Question:
I'm wondering how exactly do you calculate the time slices (2, 4, 5.5, 7, 8.5).
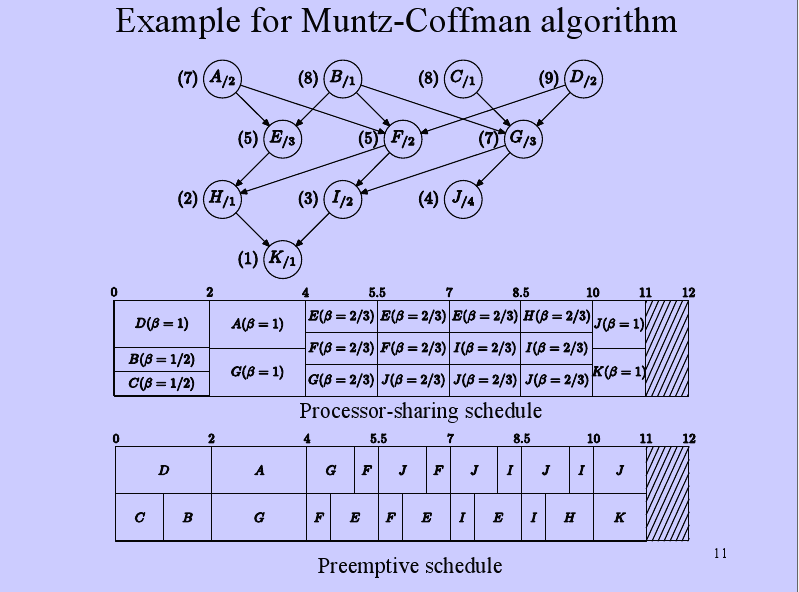
Answer: Muntz-Coffman is basically the <URL>. The priority of each job is the maximum duration of a chain of dependencies starting from that job. At each point in time, the running jobs are those with the highest priority.
Initial priorities are computed in linear time in reverse topological order.
'''
K: 1 + max(0) = 1
H: 1 + max(0, K) = 2
I: 2 + max(0, K) = 3
J: 4 + max(0) = 4
E: 3 + max(0, H) = 5
F: 2 + max(0, H, I) = 5
G: 3 + max(0, I, J) = 7
A: 2 + max(0, E, F) = 7
B: 1 + max(0, E, F, G) = 8
C: 1 + max(0, G) = 8
D: 2 + max(0, F, G) = 9
'''
D (2 units) is the unique maximum, so it gets a machine all to itself. B (1 unit) and C (1 unit) are tied, so they split the other machine 50/50. At time t, the priority of D is 9 - 2t, and the priority of B and C is 8 - t. Until these three jobs finish, they remain above priority 7, the next highest, D is above B and C, and B and C remain tied.
At time 2, the next highest are A (2 units) and G (3 units), which each receive their own machine. After 2 units of time, A is done, and G's priority has been reduced to 5, tying with E and F. Now E, F, and G are all scheduled with an even three-way split, which lasts until time 5.5 at which point G is finished and the the others are now at priority 4, tying them with J.
Three-way work continues until at time 7, F is done and E's and J's priorities have slipped to 3. Now E, I, and J are scheduled until E is done and I's and J's priorities are down to 2, at which point (time 8.5) H, I, and J are scheduled. H and I finish and J is at 1, at which point (time 10) J and K are scheduled 50/50 until the end at time 11.